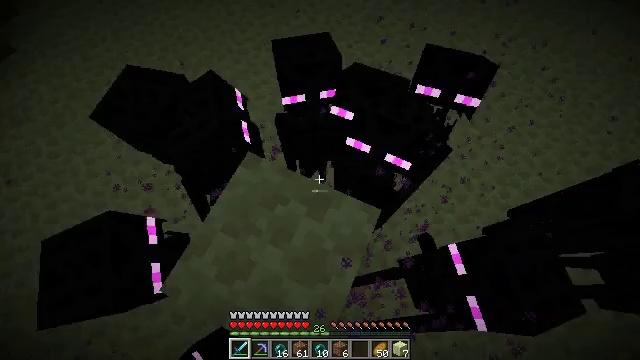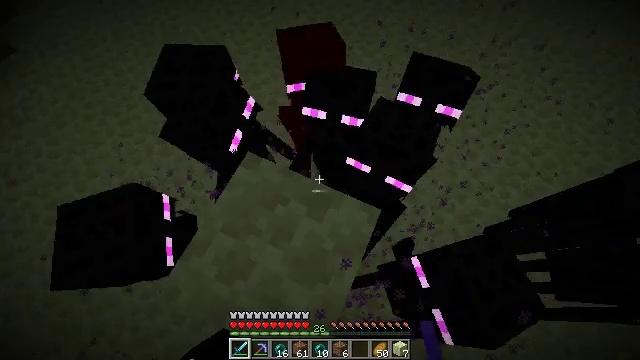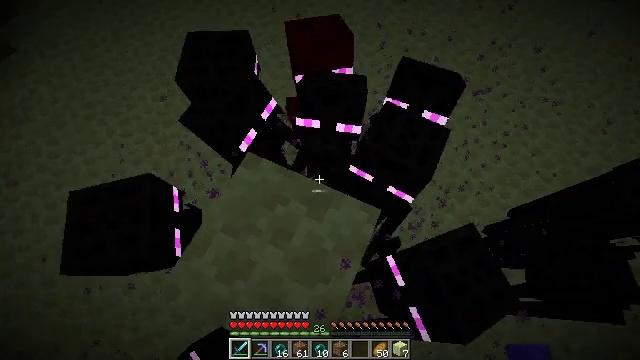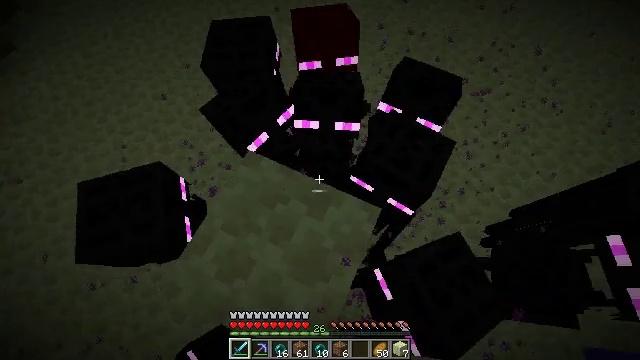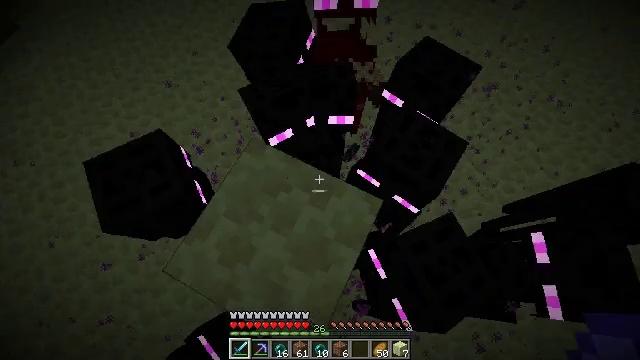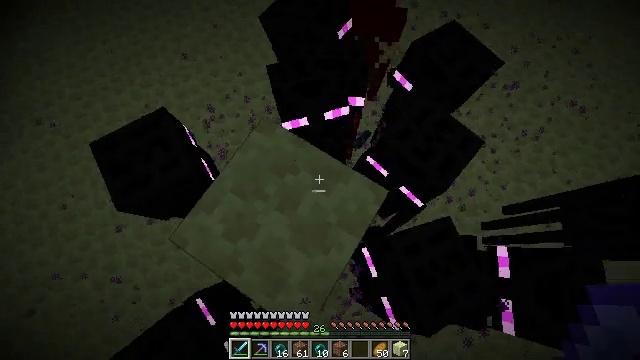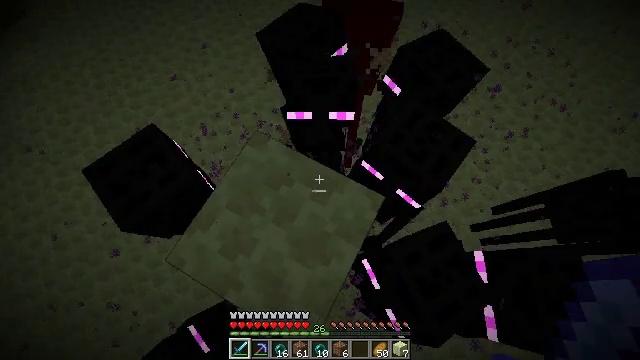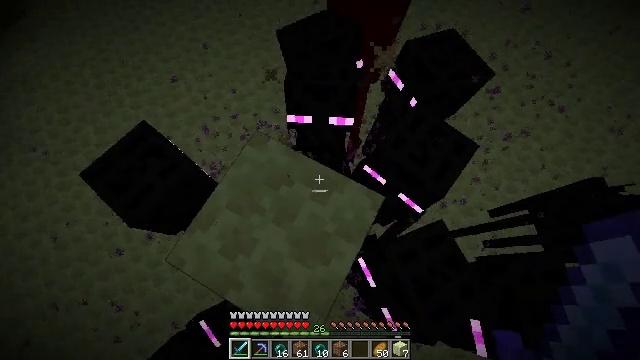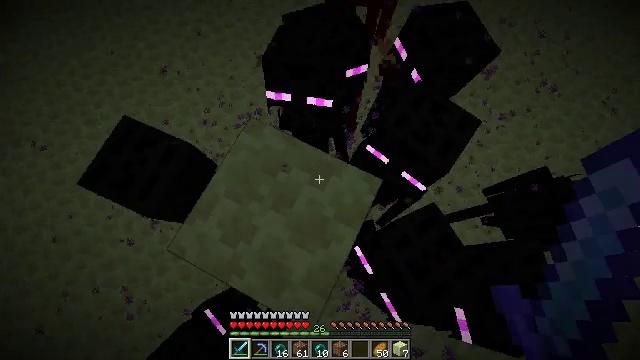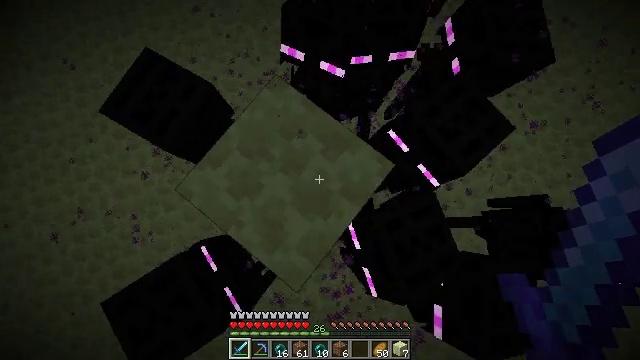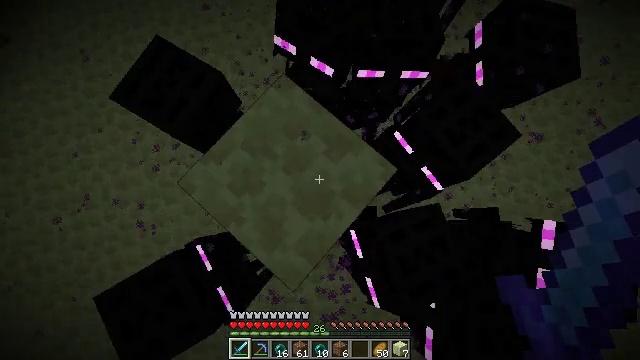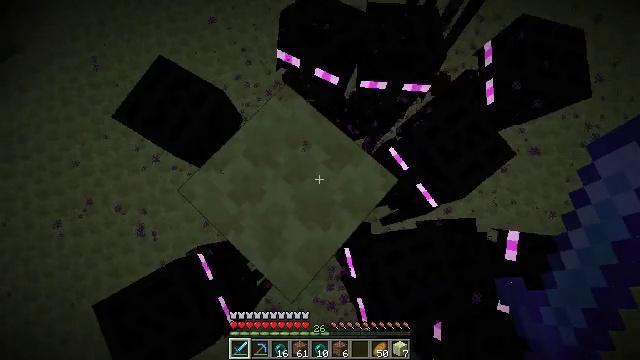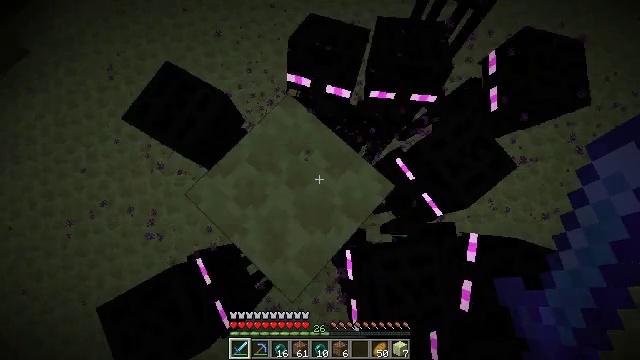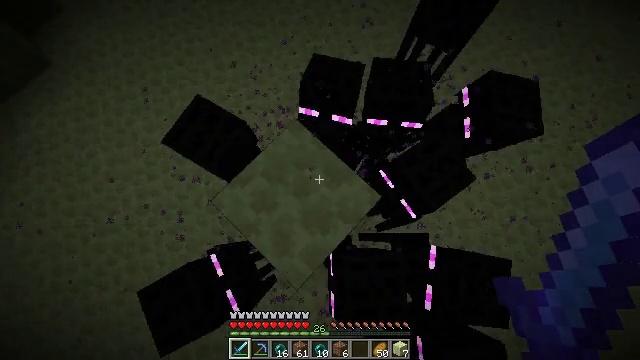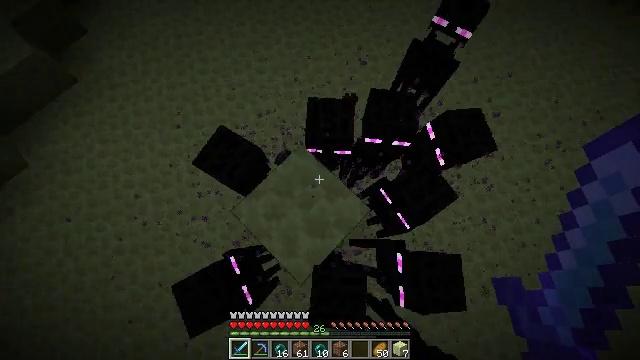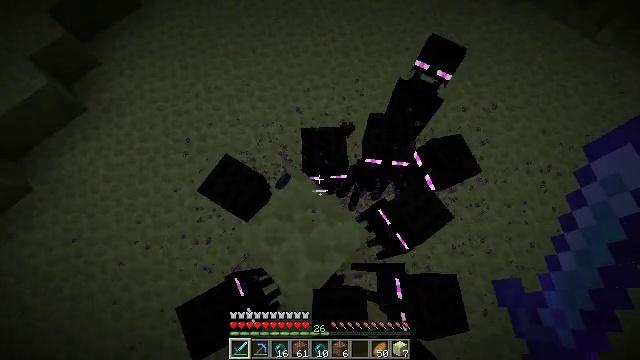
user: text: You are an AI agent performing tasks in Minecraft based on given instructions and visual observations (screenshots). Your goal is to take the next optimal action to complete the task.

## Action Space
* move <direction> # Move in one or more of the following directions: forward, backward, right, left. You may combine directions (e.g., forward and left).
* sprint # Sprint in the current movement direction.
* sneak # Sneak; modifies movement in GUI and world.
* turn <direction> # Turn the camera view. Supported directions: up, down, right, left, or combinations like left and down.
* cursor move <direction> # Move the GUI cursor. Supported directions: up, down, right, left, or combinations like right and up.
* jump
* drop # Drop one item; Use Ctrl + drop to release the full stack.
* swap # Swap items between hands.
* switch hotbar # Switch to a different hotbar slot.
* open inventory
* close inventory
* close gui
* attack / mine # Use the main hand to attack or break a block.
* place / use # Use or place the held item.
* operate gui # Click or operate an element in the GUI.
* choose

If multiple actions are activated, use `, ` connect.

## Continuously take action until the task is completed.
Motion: motion action
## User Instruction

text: Combat the enderman.
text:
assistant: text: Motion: no_op
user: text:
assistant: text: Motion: no_op
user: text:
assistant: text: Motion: no_op
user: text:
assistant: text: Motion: turn left and down
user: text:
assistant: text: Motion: turn left and down
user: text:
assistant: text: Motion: turn right and up
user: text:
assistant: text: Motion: no_op
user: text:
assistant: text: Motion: turn right and down
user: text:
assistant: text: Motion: turn left and down
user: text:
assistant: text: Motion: turn left
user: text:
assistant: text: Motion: turn up
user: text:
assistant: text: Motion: jump
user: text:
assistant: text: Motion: jump
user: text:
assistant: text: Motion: turn up, jump
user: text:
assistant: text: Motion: turn up, jump
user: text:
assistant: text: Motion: turn up
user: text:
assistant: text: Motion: turn right
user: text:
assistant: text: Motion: turn right
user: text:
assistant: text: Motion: turn right
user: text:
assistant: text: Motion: turn right, attack / mine
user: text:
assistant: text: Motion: attack / mine
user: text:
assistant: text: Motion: turn right, attack / mine
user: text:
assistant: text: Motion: no_op
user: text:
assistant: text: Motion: no_op
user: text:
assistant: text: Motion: no_op